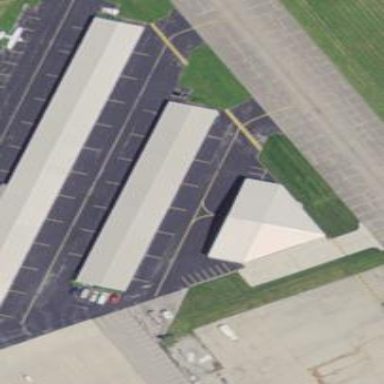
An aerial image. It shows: Hangar located at airport.